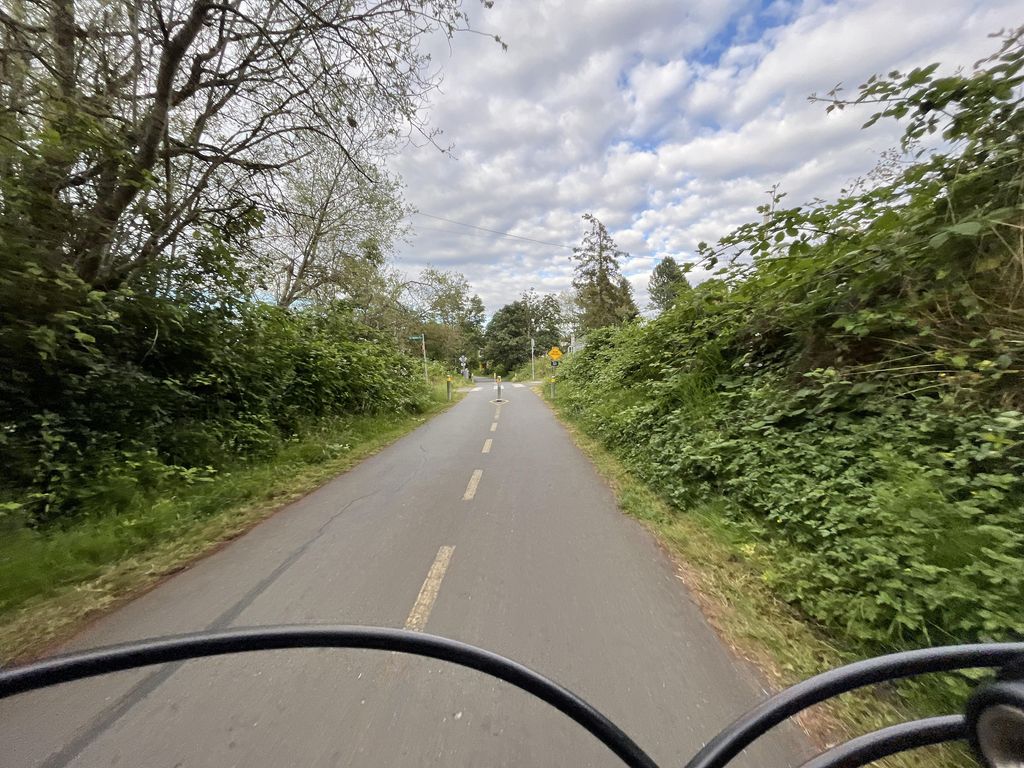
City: victoria